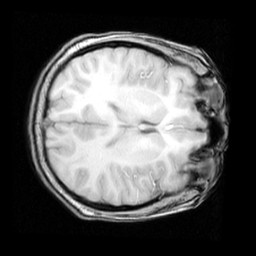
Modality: inplaneT1
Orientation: axial
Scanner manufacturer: ge
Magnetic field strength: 3 T
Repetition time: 0.325 s
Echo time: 0.003508 s